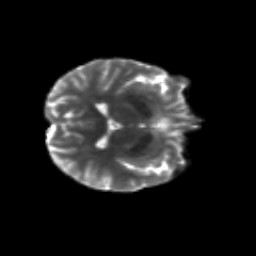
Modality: T2w
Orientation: axial
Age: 23
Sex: female
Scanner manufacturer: siemens
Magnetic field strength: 3 T
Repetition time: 8.8 s
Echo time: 0.085 s